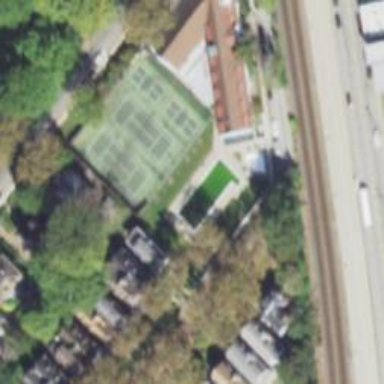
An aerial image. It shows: Clay tennis court pitch.